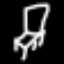
Label: chair